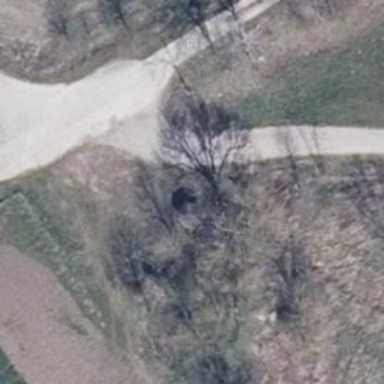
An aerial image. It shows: Compacted track road.